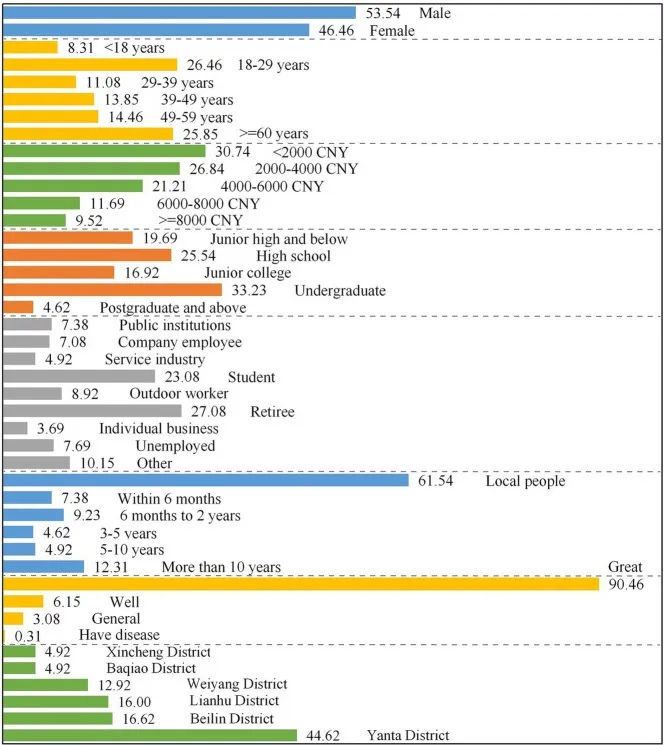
Basic information of the respondents.
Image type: chart (chart)